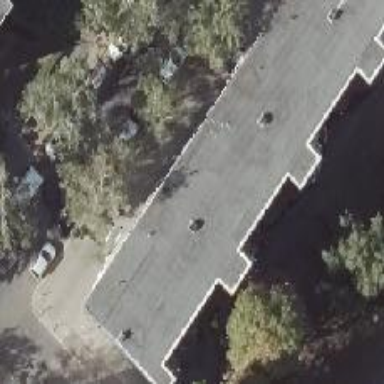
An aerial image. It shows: Residential building with flat roof.